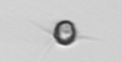
Label: Acanthoica_quattrospina